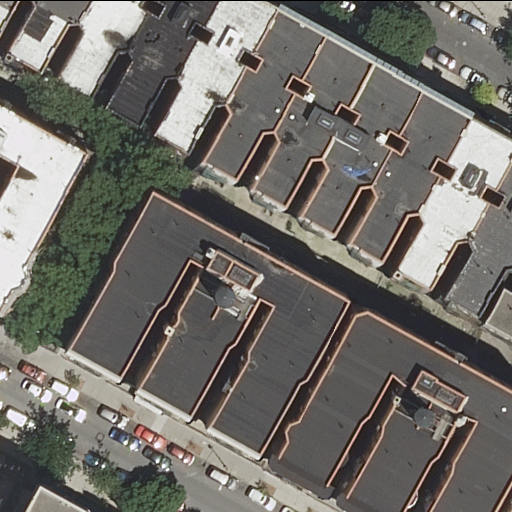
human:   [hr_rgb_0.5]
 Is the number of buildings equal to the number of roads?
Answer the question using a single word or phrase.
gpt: no

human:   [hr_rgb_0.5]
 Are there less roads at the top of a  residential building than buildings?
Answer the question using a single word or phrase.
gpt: yes

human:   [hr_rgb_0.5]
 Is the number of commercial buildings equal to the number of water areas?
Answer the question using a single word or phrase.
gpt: yes

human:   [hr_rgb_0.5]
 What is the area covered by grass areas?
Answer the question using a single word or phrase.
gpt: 0m2

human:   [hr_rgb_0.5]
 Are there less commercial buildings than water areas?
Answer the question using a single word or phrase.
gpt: no

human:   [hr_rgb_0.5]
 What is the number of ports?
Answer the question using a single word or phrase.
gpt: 0

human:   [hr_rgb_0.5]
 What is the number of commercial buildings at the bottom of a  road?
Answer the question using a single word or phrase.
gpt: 0

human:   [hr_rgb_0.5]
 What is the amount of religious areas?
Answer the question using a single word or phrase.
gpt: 0

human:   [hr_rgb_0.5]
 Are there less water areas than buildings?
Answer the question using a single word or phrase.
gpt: yes

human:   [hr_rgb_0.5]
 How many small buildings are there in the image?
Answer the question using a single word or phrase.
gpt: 3

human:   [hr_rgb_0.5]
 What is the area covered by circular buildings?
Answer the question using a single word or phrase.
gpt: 0m2

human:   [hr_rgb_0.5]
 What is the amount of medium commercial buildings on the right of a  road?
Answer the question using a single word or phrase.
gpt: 0

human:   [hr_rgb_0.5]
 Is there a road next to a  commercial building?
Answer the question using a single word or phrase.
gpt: no

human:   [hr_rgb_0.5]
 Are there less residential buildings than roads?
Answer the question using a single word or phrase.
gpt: no

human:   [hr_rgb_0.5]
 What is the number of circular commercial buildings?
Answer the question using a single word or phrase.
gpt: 0

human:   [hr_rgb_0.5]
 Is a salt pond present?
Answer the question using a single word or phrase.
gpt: no

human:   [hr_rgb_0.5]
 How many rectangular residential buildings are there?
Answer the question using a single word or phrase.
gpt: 3

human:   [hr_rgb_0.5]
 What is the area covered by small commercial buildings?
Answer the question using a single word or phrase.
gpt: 0m2

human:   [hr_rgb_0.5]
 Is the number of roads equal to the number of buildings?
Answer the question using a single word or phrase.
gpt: no

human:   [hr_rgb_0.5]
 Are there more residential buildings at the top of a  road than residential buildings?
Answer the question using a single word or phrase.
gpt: no

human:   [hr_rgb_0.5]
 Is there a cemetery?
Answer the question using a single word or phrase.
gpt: no

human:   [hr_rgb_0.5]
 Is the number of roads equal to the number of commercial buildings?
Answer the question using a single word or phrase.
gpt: no

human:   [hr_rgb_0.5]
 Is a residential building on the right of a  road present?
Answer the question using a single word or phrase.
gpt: yes

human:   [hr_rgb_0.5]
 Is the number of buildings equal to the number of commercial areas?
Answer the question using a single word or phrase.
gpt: no

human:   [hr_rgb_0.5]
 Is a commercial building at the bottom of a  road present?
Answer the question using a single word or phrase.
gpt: no

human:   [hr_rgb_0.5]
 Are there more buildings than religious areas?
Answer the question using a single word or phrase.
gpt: yes

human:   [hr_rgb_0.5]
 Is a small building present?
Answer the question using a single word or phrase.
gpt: yes

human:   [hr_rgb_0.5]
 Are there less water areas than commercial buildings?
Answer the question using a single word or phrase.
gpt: no

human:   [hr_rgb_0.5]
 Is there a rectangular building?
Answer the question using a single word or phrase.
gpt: yes

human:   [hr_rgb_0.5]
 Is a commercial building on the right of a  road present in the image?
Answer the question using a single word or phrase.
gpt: no

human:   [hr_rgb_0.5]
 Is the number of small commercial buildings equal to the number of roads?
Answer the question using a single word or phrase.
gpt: no

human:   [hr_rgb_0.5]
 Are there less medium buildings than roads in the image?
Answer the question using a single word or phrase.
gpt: no

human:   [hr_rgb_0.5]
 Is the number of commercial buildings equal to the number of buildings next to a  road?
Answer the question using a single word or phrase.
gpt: no

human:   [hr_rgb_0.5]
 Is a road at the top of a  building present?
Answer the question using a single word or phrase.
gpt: yes

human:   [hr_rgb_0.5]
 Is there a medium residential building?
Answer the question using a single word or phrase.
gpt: yes

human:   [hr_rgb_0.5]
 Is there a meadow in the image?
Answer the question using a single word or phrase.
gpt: no

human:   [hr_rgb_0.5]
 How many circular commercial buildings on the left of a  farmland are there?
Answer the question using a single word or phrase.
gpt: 0